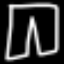
Label: pants